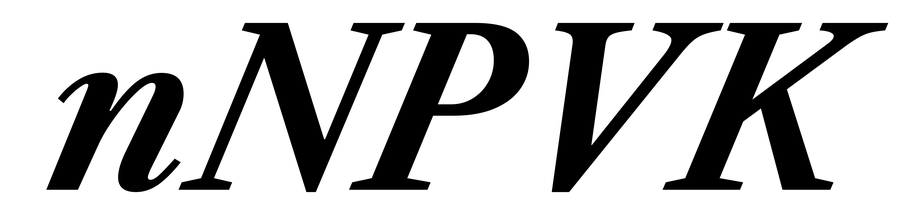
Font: LibreCaslonText-Italic_Bold_Italic